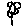
Label: flower